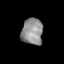
Tissue: skin
Cell type: Epithelial cells
Senescence score: 0.2844
Nuclear area (px): 555
Mean DAPI intensity: 142.773